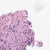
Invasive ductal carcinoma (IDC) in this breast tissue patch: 1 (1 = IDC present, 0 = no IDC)